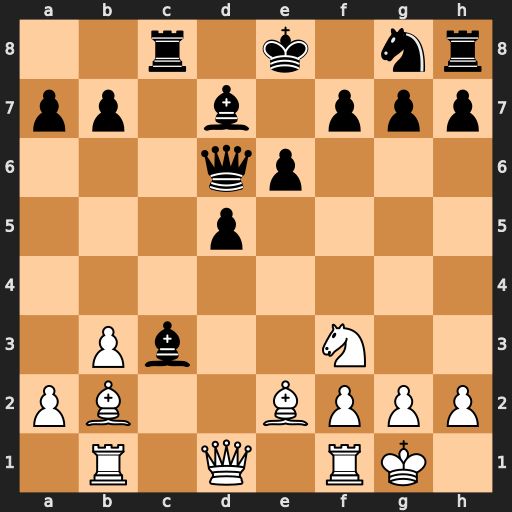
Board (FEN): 2r1k1nr/pp1b1ppp/3qp3/3p4/8/1Pb2N2/PB2BPPP/1R1Q1RK1
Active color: w
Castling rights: k
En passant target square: -
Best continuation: Bxc3 Rxc3 Qd4